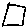
Label: square